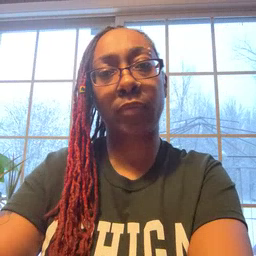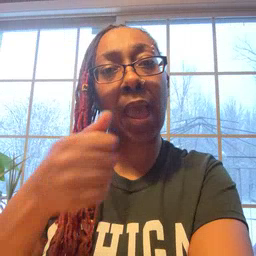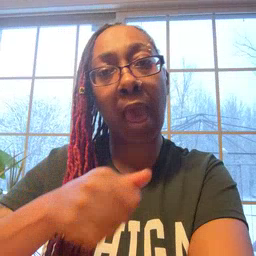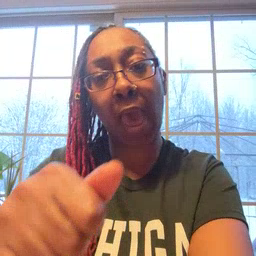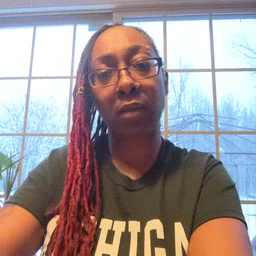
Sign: hide